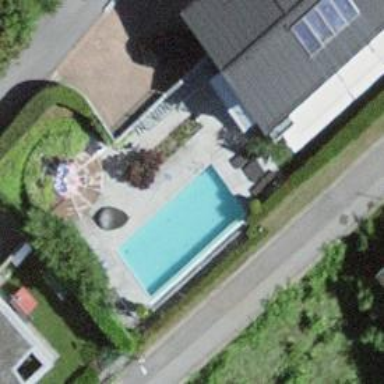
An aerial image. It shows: Swimming pool located in leisure land.